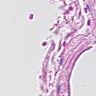
Metastatic tissue present: no